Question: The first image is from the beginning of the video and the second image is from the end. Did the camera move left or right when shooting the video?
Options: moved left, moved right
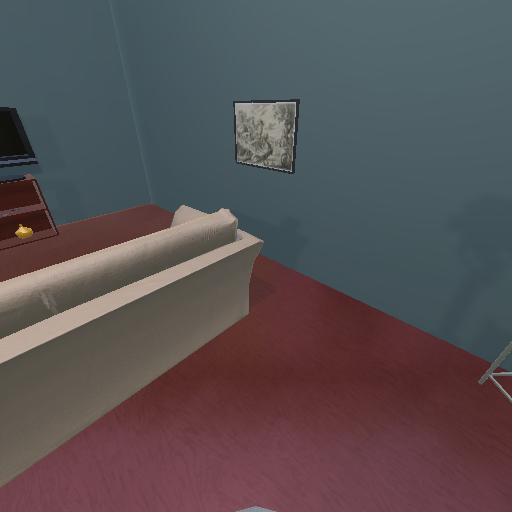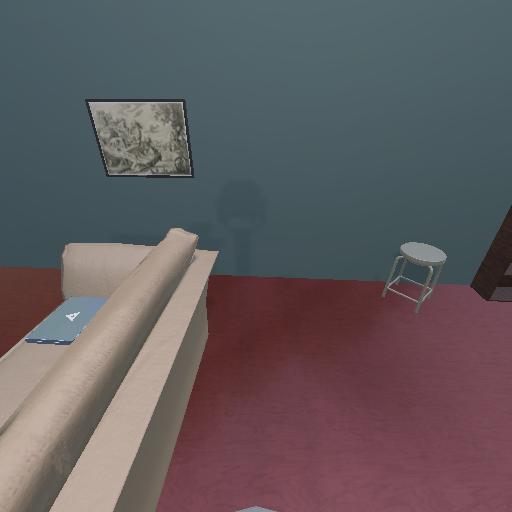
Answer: moved left